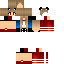
A female human skin with medium skin, wearing brown long hair dressed in a red hoodie and red pants, featuring a closed mouth.